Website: slack
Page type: payment
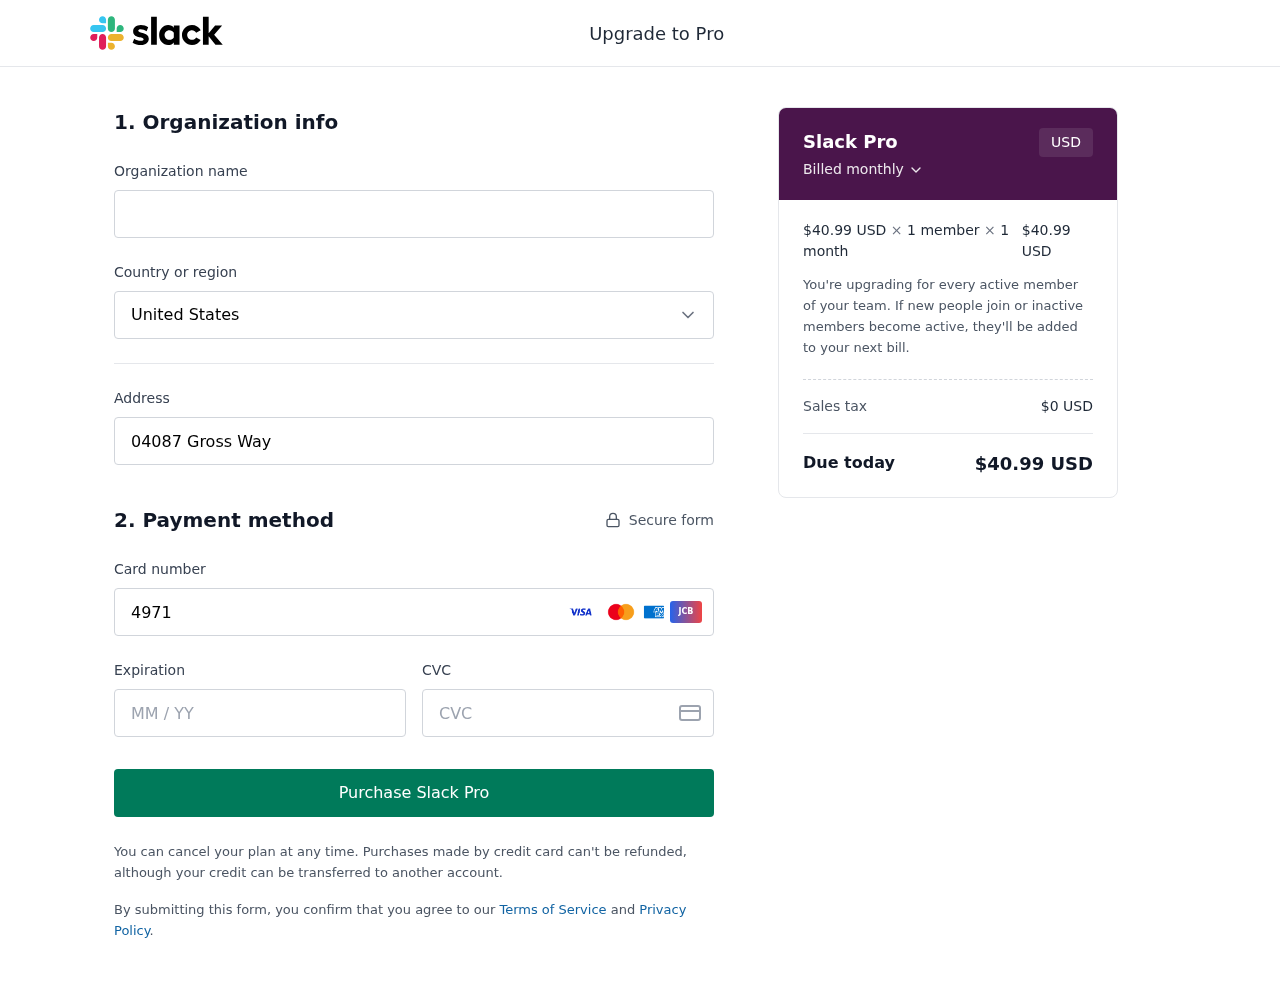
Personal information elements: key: PII_CARD_CVV
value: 640
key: PII_CARD_EXPIRY
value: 03/26
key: PII_CARD_NUMBER
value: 4971 0785 4865 8304
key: PII_COUNTRY
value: United States
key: PII_STREET
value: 04087 Gross Way
Product elements: key: PRODUCT1_PRICE
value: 40.99
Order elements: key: ORDER_SUBTOTAL
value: $40.99 USD
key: ORDER_TAX
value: $0 USD
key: ORDER_TOTAL
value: $40.99 USD